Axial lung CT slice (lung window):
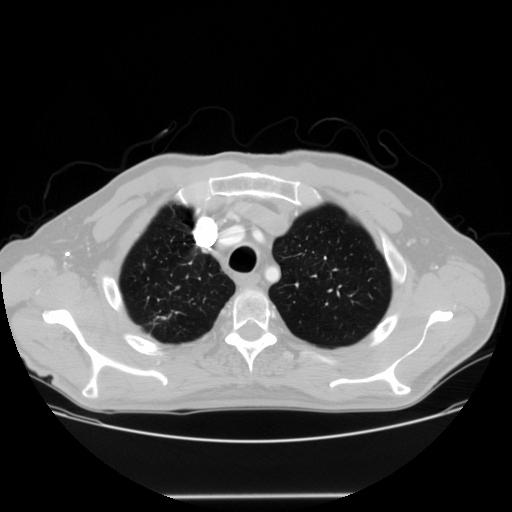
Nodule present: yes
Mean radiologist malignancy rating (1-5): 3.75